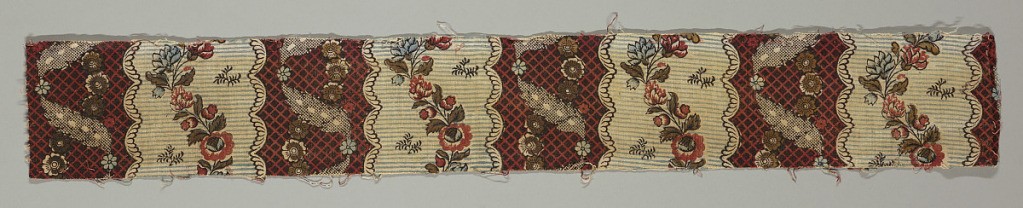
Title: Textile
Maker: Oberkampf & Cie., Jouy-en-Josas, France, 1759–1815
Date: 1765–70
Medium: Technique: block printed on plain weave (size of block: 9 1/2 in. by 7 1/2 in.)
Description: Alternate dark and light stripes of curving ribbons and flowers.